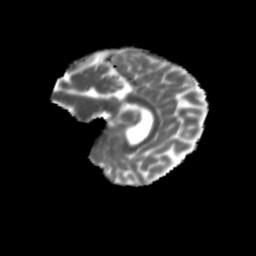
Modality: MD
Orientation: sagittal
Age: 53
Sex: female
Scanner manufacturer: siemens
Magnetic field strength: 3 T
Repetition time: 4.71 s
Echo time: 0.0906 s